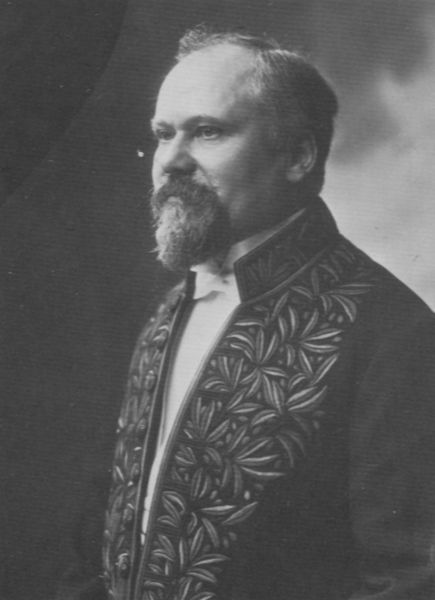
Titel: Raymond Poincaré (1860-1934), Staatpräsident 1913-1920
Künstler: Atelier Nadar
Institution: unbekannt
Schlagwörter: blätter, mann, schatten, weiß, grau, licht, mund, nase, ohr, profil, schmuck, schwarz, stirn, blick, muster, ornament, schleife, alt, anzug, bart, hemd, jacke, augen, kleidung, kragen, vollbart, bildnis, herr, portrait, porträt, vorhang, auge, bestickt, mantel, pose, stickerei, adel, blatt, pflanzen, augenbrauen, borte, ohren, scheitel, runf, früchte, wangen, düster, könig, dick, ernst, glatze, atelier, um 1900, pflanzenmuster, fliege, kinnbart, revers, foto, fotografie, photographie, bayern, schwarz weiss, uniform, offizier, stehkragen, fürst, barthaare, politiker, fleck, photo, halbfigurig, halbprofil, dukel, schräge, palmen, fleckig, edelmann, persönlichkeit, zier, textil, kräftig, lichtschein, grauhaarig, bärtiger mann, bürgermeister, photgraphie, porträtfotografie, herrenbildnis, paltte, pausswangen, wohlgenährt